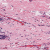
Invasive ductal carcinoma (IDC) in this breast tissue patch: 0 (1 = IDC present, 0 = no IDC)